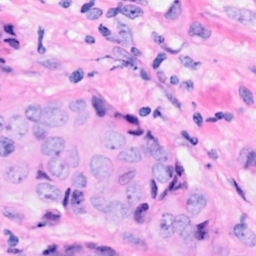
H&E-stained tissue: Breast